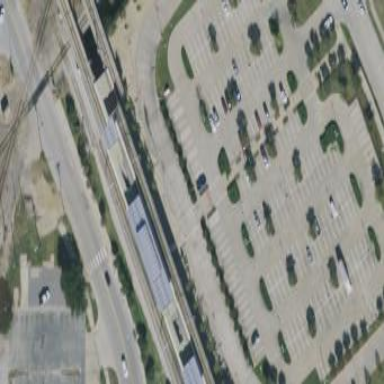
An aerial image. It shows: Light rail platform on bridge for public transport with railway platform.